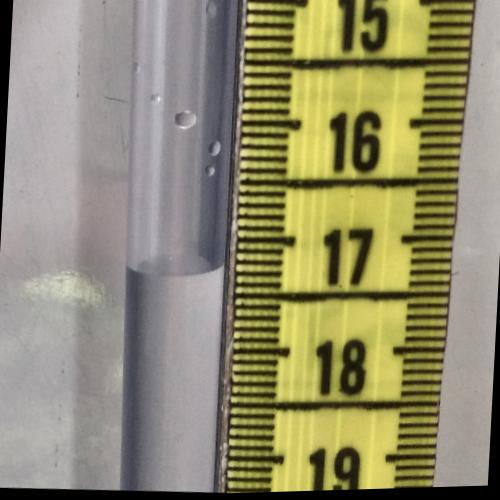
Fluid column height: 17.3 cm